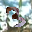
Label: 3